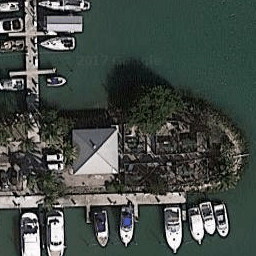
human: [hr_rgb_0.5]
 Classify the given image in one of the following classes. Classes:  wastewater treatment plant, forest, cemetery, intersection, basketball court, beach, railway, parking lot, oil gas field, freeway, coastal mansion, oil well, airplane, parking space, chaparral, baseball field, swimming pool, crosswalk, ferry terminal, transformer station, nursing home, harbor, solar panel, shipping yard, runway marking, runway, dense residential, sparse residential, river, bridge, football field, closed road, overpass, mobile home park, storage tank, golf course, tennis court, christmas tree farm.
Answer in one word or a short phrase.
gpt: harbor